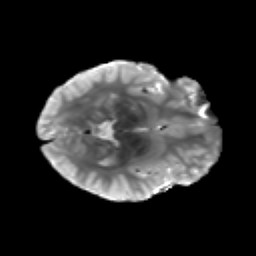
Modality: T2w
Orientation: axial
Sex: male
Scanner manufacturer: siemens
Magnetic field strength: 3 T
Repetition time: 5 s
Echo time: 0.071 s